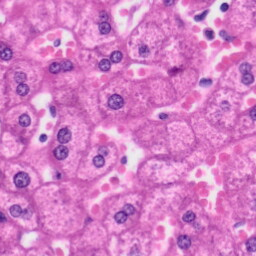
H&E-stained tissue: Liver